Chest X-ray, PA view. Patient: 60 years old, sex F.
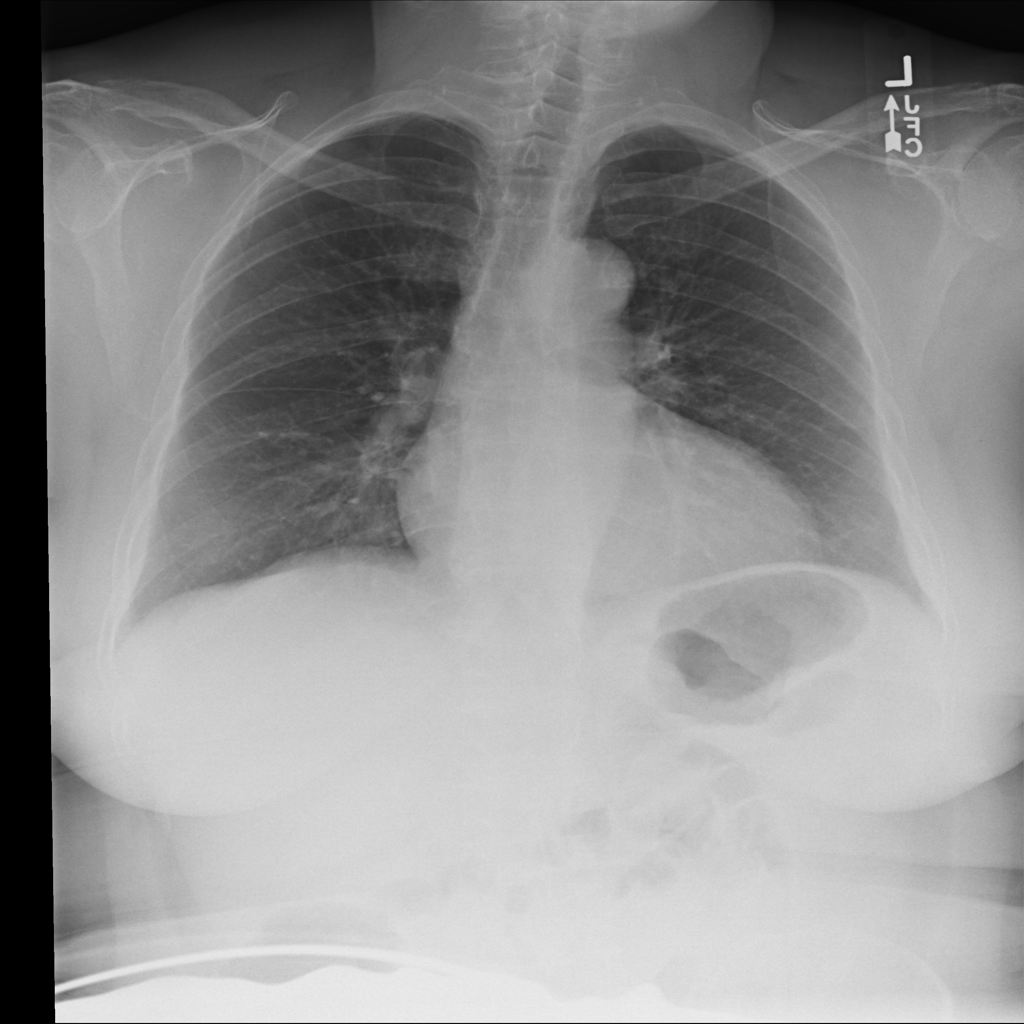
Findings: No Finding